Question: Given the sample data in the screenshot below, would it be possible in mysql to return a sum of values from 'monthly_amount' only where the values are before this month. I used a join to pull this data. The 5 left columns are from one table, and the rest are from another.
The issue I'm running into is, lets say its April of 2015, I can't just do a sum 'WHERE goal_year <= 2015 AND month_id_FK <= 4', or else I'll get only those 4 months from both years, when in that scenario, I really want all the months from 2014, plus the 4 months from 2015.
I could handle this in PHP, but I wanted to first see if there would be a way to do this in mysql?

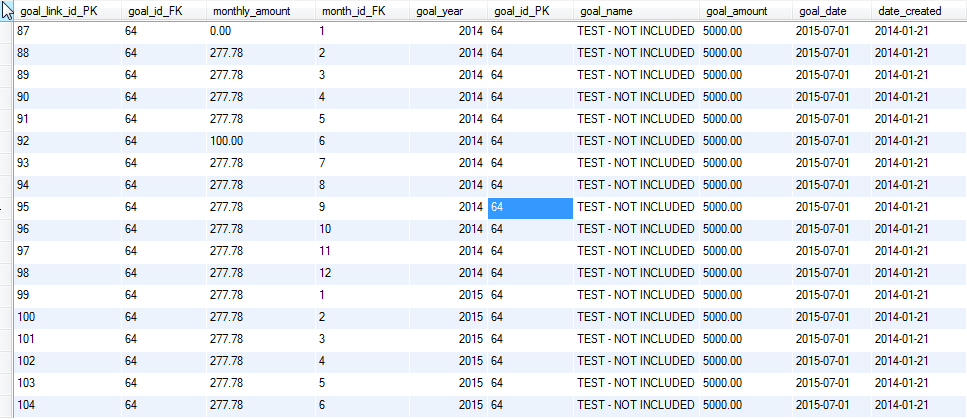
Answer: try
'''
WHERE Goal_Year*100+month_id_FK <= 201504
'''
alternatively:
'''
WHERE
GOAL_YEAR < 2015 OR
(GOAL_YEAR = 2015 and month_id_FK <= 4)
'''